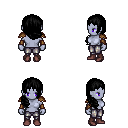
a pixel art fantasy rpg character, female body template, dark elf, purple skin, leather shoulder armor, metal pants, black right-swept hairstyle, leather bracers, maroon shoes, four views (front, back, left, right), 2x2 character sprite sheet, small pixel art, hard edges, no anti-aliasing